Question:
I want to add a variable to the end of this dataset that returns if 'shooter_player_id == player_id_off_player' (could be any of players 1 through 5) return player location of corresponding 1-5. I want to find the location of the shooter. Let me know if there is a better way to show the data than linking the picture.
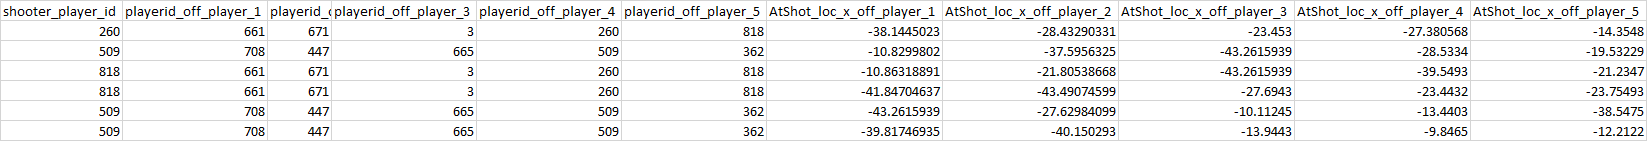
Answer: '''
df %>% mutate(z = case_when(
shooter_player_id = playerid_off_player_1 ~ AtShot_loc_x_off_player_1 ,
shooter_player_id = playerid_off_player_2 ~ AtShot_loc_x_off_player_2 ,
shooter_player_id = playerid_off_player_3 ~ AtShot_loc_x_off_player_3 ,
shooter_player_id = playerid_off_player_4 ~ AtShot_loc_x_off_player_4 ,
shooter_player_id = playerid_off_player_5 ~ AtShot_loc_x_off_player_5
)
)
'''